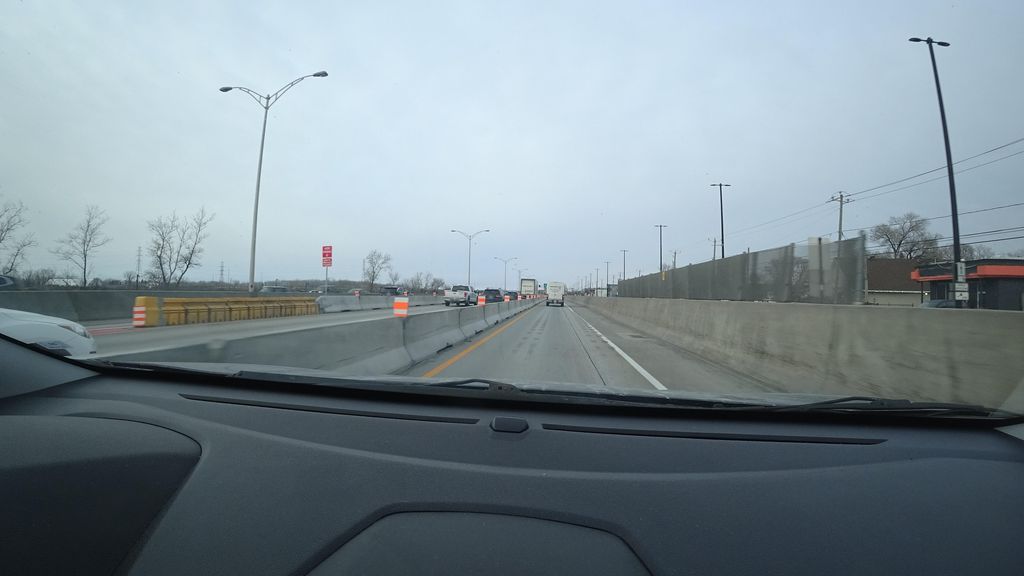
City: montreal